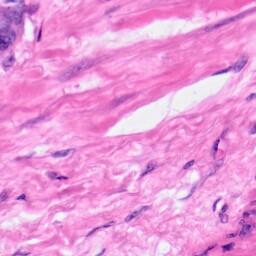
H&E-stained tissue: Pancreatic